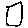
Label: square